Question: I have an XSL file set up:
'''
<?xml version="1.0" encoding="UTF-8"?>
<xsl:stylesheet version="1.0" xmlns:xsl="http://www.w3.org/1999/XSL/Transform">
<xsl:template name="homeArticleThumb" match="/">
<xsl:for-each select="Collection/Content">
<div class="setTableCell vertAlignT">
<div class="articleTeaserHolder">
<div class="imgHolder">
<xsl:variable name="imageSrc" select="Html/root/NewsArticle/artThumb/img/@src" />
<xsl:variable name="imageId">
<xsl:text>NewsArticle_</xsl:text>
<xsl:value-of select="ID" />
<xsl:text>_image</xsl:text>
</xsl:variable>
<xsl:variable name="contentTitle" select="Html/root/NewsArticle/artTitle" />
<a href="{QuickLink}" title="{Html/root/NewsArticle/artTitle}">
<img id="{ $imageId }" class="imgArtThumb" title="{ $contentTitle }" alt="{ $contentTitle }" src="{ $imageSrc }" />
</a>
</div>
<div class="textHolder">
<div class="textHolderTop">
<a href="{QuickLink}" title="{Html/root/NewsArticle/artTitle}" class="defaultLinks setBold">
<xsl:value-of select="Html/root/NewsArticle/artTitle"/>
</a>
</div>
<div class="textHolderBottom">
<xsl:value-of select="Html/root/NewsArticle/artTeaser" />
</div>
</div>
</div>
</div>
</xsl:for-each>
</xsl:template>
</xsl:stylesheet>
'''
CSS:
'''
.setTableCell
{
display: table-cell;
}
.imgHolder
{
float: left;
display: inline-block;
width: 43%;
height: 100%;
padding: 1% 2% 0 0;
}
.vertAlignT
{
vertical-align: top;
}
.textHolder
{
float: left;
display: inline-block;
width: 55%;
height: 100%;
}
.textHolderTop
{
width: 100%;
height: 48%;
text-align: left;
padding-bottom: 2%;
overflow: hidden;
}
.textHolderBottom
{
width: 100%;
height: 46%;
overflow: hidden;
text-align: left;
padding-top: 2%;
padding-bottom: 2%;
}
@media only screen and (max-width: 820px) {
.setTableCell {
display: block;
}
}
'''
I call the above XSL using this line:
'''
<CMS:Collection ID="id123" runat="server" DefaultCollectionID="128" DisplayXslt="art.xsl" GetHtml="true" />
'''
Displays this:

In the future I might need to add more contents to that collection so instead of 4 articles it might be 6 or 7 or... as many number of articles.
How can I modify the XLS file so that it will always display two article per row and go to the next row for the next two and next row for the next two and so forth.
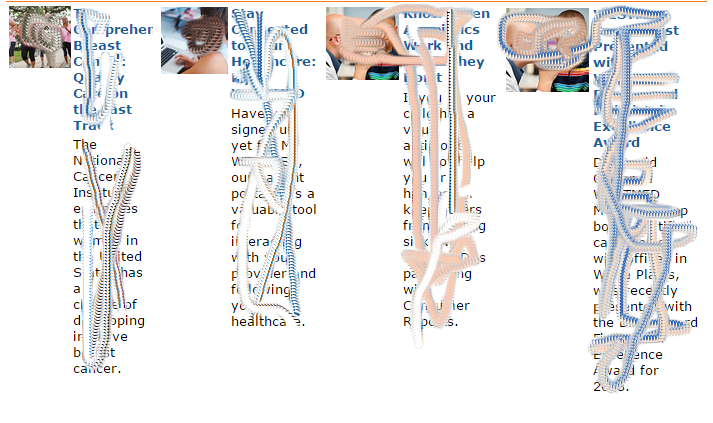
Answer: I modified my XSL file as follow:
'''
<?xml version="1.0" encoding="utf-8"?>
<xsl:stylesheet version="1.0" xmlns:xsl="http://www.w3.org/1999/XSL/Transform">
<xsl:template match="/Collection">
<table class="serviceHolder hidOverflow">
<xsl:for-each select="Content[position() mod 2=1]">
<xsl:variable name = "current-pos" select="(position()-1) * 2+1"/>
<tr class="section group vertAlignT">
<xsl:for-each select="../Content[position()&gt;=$current-pos and position() &lt; $current-pos+2]" >
<td class="col span_half">
<table>
<tr class="section group vertAlignT">
<td class="col span_1_of_3 span_pad_right vertAlignT">
<xsl:variable name="imageSrc" select="Html/root/NewsArticle/artThumb/img/@src" />
<xsl:variable name="imageId">
<xsl:text>NewsArticle_</xsl:text>
<xsl:value-of select="ID" />
<xsl:text>_image</xsl:text>
</xsl:variable>
<xsl:variable name="contentTitle" select="Html/root/NewsArticle/artTitle" />
<a href="{QuickLink}" title="{Html/root/NewsArticle/artTitle}">
<img id="{ $imageId }" class="imgArtThumb" title="{ $contentTitle }" alt="{ $contentTitle }" src="{ $imageSrc }" />
</a>
</td>
<td class="col span_2_of_3 span_pad_left vertAlignT">
<table>
<tr>
<td>
<a href="{QuickLink}" title="{Html/root/NewsArticle/artTitle}" class="defaultLinks setBold">
<xsl:value-of select="Html/root/NewsArticle/artTitle"/>
</a>
</td>
</tr>
<tr>
<td><xsl:value-of select="Html/root/NewsArticle/artTeaser" /></td>
</tr>
</table>
</td>
</tr>
</table>
</td>
</xsl:for-each>
</tr>
</xsl:for-each>
</table>
</xsl:template>
</xsl:stylesheet>
'''
I use the 'position() mod 2=1' to put a break after every 2nd entry.